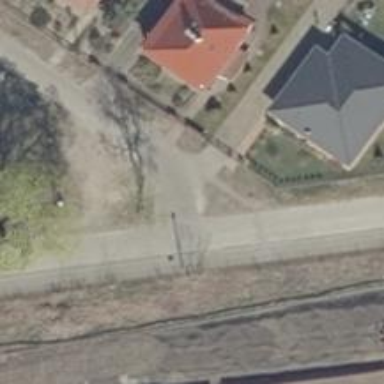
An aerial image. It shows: Residential road.